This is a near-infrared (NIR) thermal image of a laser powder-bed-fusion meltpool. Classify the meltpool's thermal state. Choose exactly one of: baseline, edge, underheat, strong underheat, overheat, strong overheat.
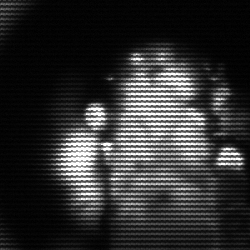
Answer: strong underheat